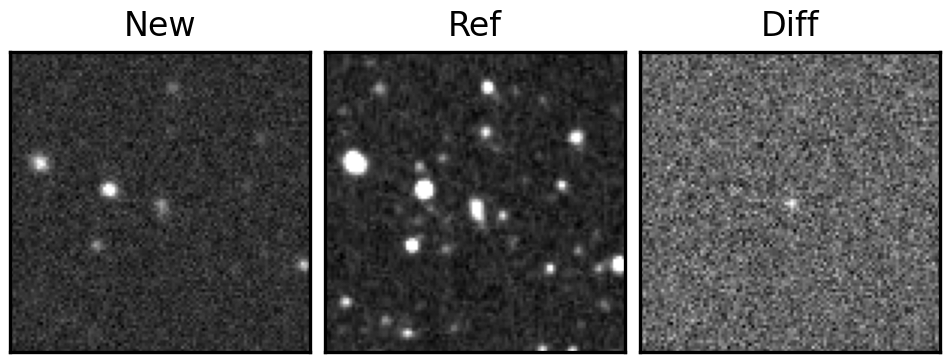
Label: real